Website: bh-photo
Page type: customer-info-address
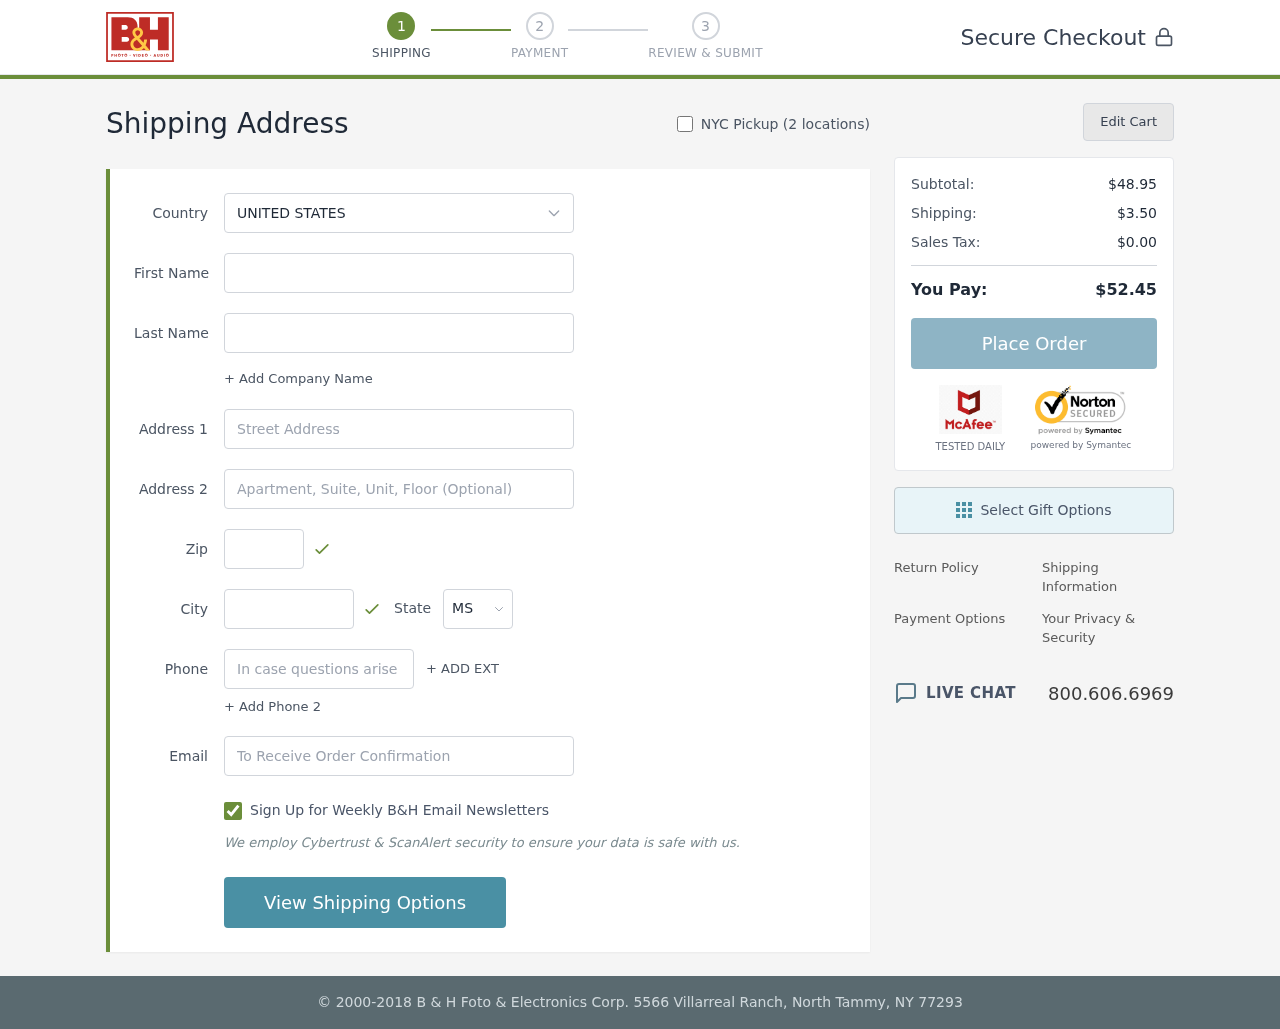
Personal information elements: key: PII_CITY
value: Martinezside
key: PII_COUNTRY
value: United States
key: PII_EMAIL
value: lmartinez@yahoo.com
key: PII_FIRSTNAME
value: Lisa
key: PII_LASTNAME
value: Martinez
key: PII_PHONE
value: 4324916372
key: PII_POSTCODE
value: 84052
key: PII_STATE_ABBR
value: MS
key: PII_STREET
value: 36429 Mary Camp
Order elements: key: ORDER_SUBTOTAL
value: $48.95
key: ORDER_SHIPPING_COST
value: $3.50
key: ORDER_TAX
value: $0.00
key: ORDER_TOTAL
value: $52.45